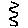
Label: zigzag